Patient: sex F, age 69
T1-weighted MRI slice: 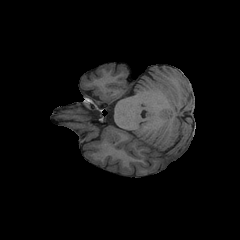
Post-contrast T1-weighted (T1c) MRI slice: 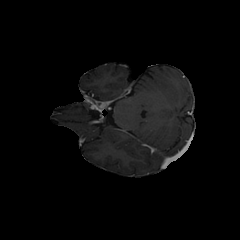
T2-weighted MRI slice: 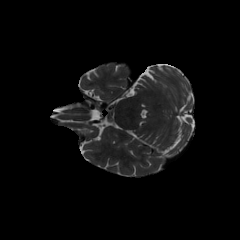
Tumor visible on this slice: no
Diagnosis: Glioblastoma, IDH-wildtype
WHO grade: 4